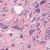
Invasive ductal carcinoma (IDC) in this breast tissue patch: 1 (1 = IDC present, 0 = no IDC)